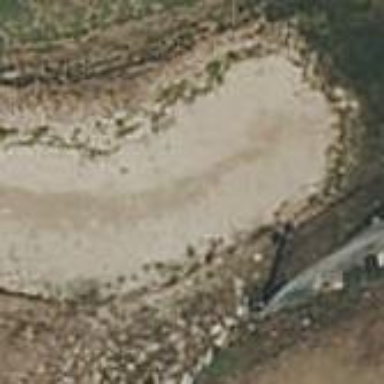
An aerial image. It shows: Golf bunker.